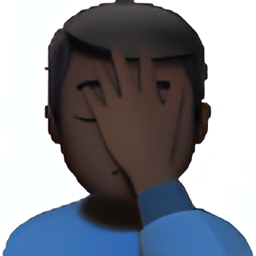
Name: man facepalming type 6
Emoji: 🤦🏿‍♂️
Group: People & Body
Sub-group: person-gesture